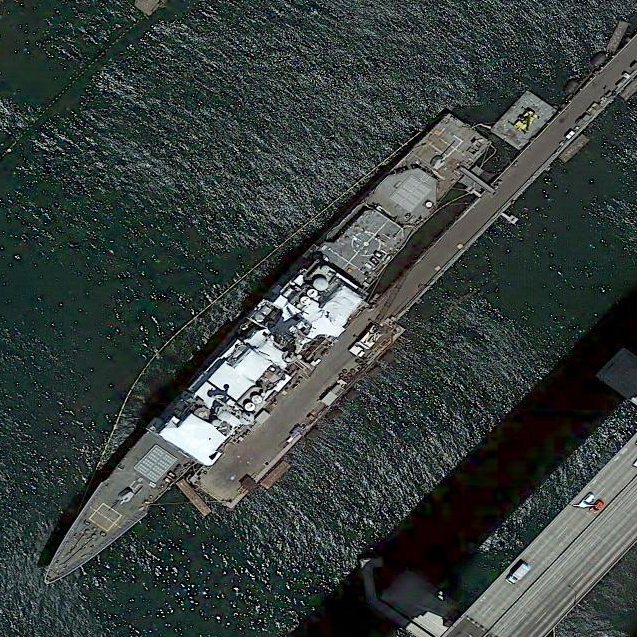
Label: Ticonderoga-class_cruiser